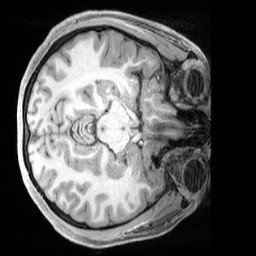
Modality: T1w
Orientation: axial
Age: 21
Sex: female
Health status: healthy
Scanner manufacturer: siemens
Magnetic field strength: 3 T
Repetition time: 2.4 s
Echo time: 0.00222 s